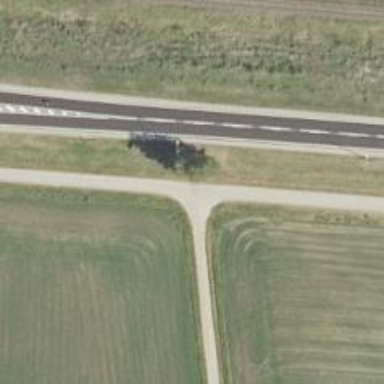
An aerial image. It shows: Asphalt cycleway.